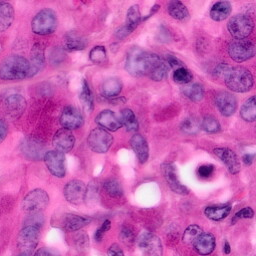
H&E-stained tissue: Pancreatic